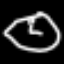
Label: clock